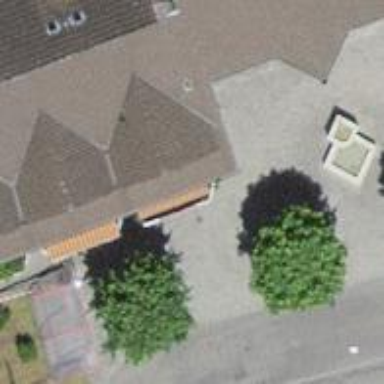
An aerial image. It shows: Post office.